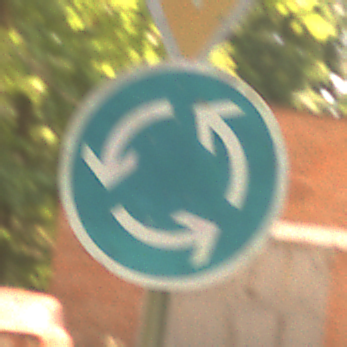
Verkehrszeichen: Kreisverkehr
Zusatzzeichen oben: VorfahrtGewaehren
Umgebung: Outdoor, Nature
Tageszeit: Midday
Wetter: PartlyCloudy
Licht: Natural
Jahreszeit: NotSpecified
Kontrast: LowContrast